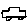
Label: car